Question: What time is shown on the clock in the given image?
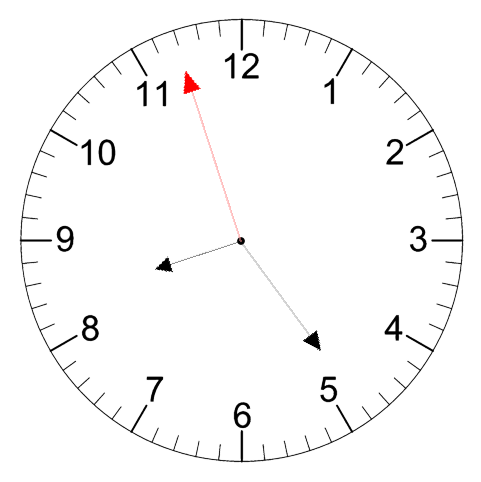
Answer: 08:23:57